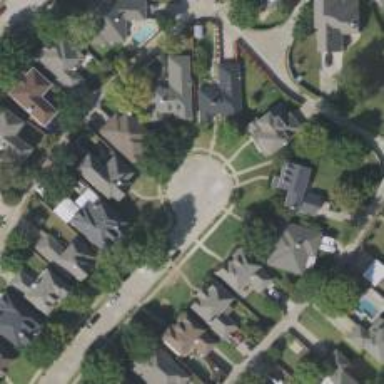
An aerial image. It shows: Circle-shaped turning circle on the road.